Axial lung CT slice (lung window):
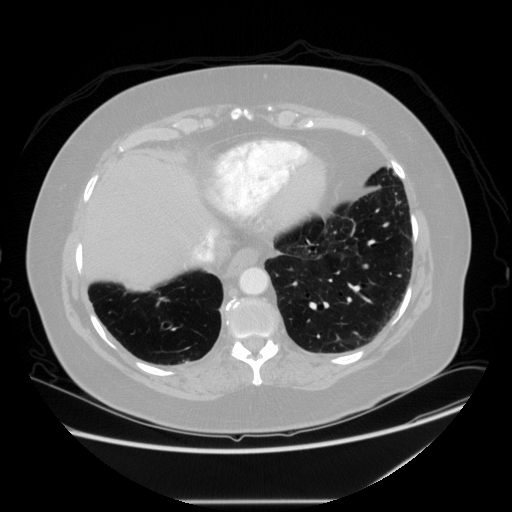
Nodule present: no